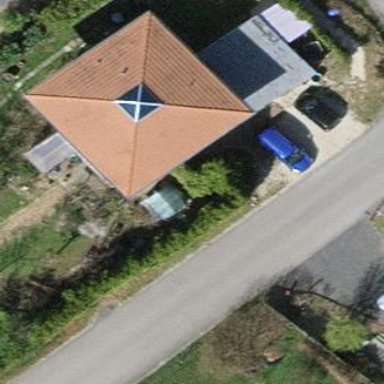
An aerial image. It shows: House with pyramidal roof shape.